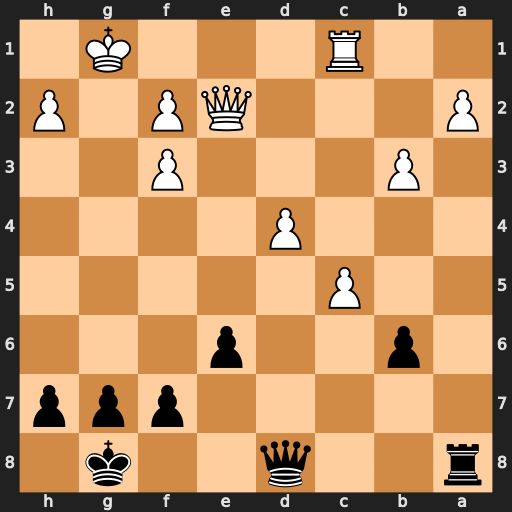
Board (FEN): r2q2k1/5ppp/1p2p3/2P5/3P4/1P3P2/P3QP1P/2R3K1
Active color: b
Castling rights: -
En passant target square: -
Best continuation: Qg5+ Kf1 Qxc1+